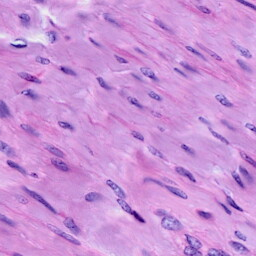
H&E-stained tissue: Cervix